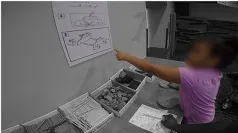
Key Moments in the Noticing Stations Case. Panels (A-E) display still images from the video of the group's entry into the makerspace, alongside a transcript of the group's verbal interactions that align with these frames.
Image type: medical_photograph (skin_photograph)